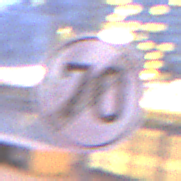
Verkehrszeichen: EndeGeschwindigkeit70
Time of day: Night
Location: Outdoor (Urban)
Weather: PartlyCloudy
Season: NotSpecified
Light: Artificial